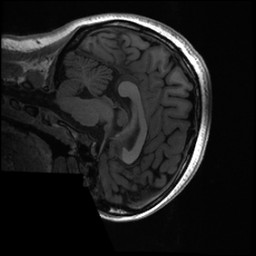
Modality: T1w
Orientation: sagittal
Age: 23
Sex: female